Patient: sex F, age 76
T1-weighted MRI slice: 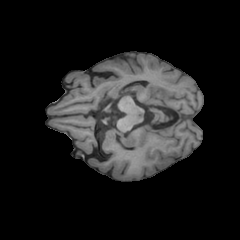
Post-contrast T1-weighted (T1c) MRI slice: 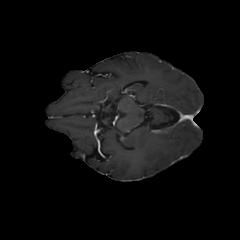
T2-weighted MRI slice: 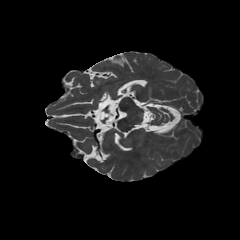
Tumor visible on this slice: no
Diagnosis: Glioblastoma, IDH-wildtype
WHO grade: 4